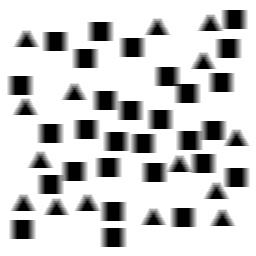
Squares: 29
Triangles: 15
Stars: 0
Total shapes: 44